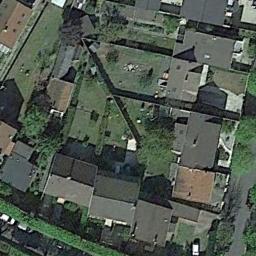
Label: dense_residential